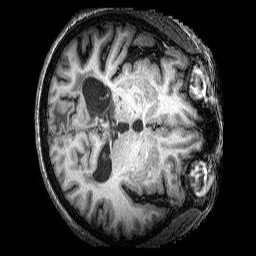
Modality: T1w
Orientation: axial
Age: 67
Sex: female
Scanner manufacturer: siemens
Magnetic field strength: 3 T
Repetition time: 2.25 s
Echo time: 0.00452 s